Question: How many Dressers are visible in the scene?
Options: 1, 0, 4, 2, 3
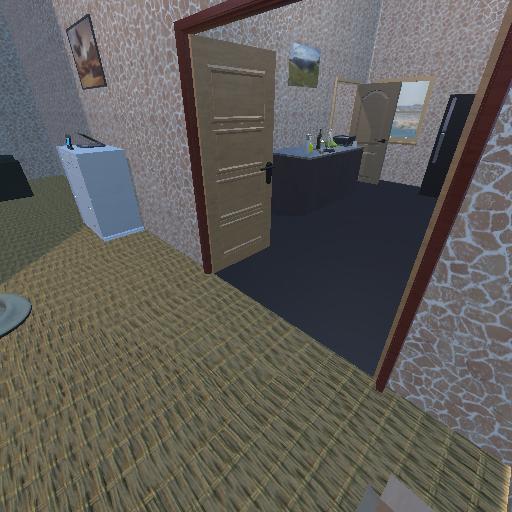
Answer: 1